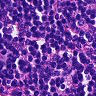
Metastatic tissue present: no